Interaction volume radius: 5 \u00c5
Interaction volume height: 20 \u00c5
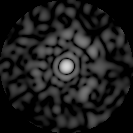
Disorder parameter: 0.8583